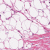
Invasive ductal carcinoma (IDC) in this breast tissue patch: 0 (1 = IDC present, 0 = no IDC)